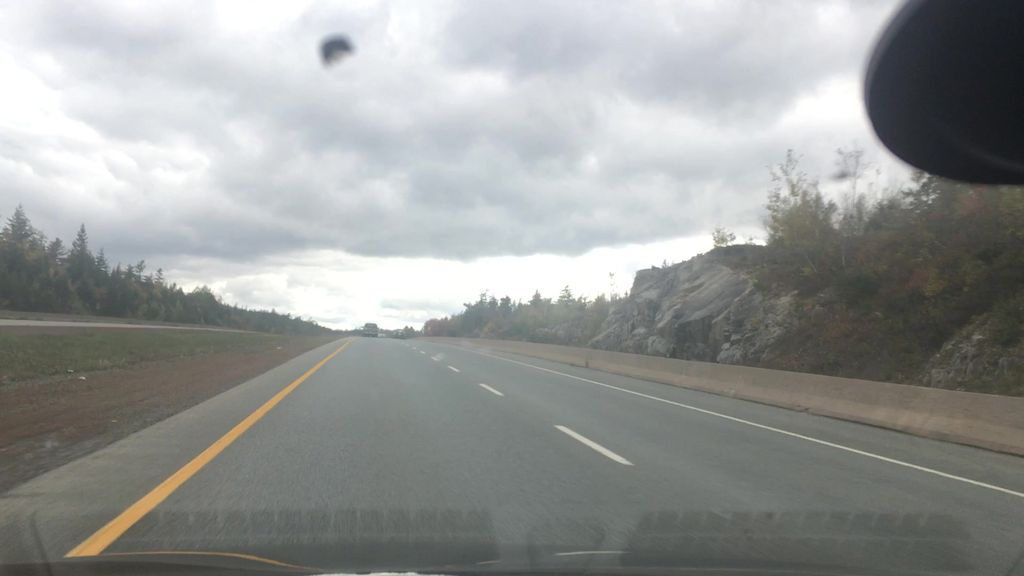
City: halifax